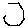
Label: hexagon